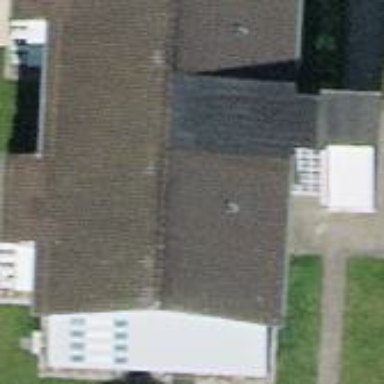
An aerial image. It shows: Gabled roof apartment building with tile roofing.